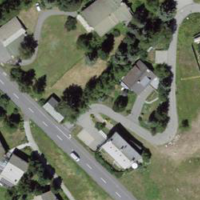
EUNIS habitat code: 54
Species observed at this site:
Botrychium lunaria